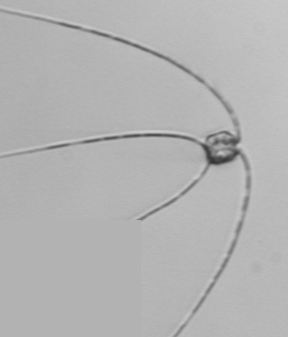
Label: Chaetoceros_peruvianis